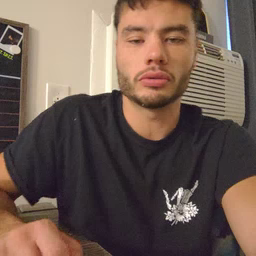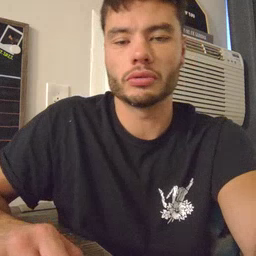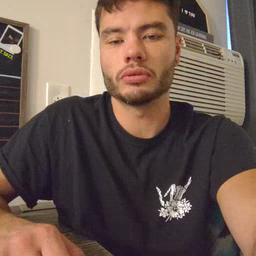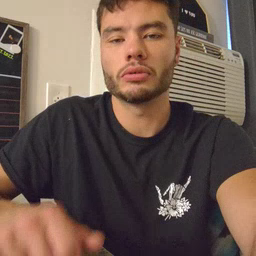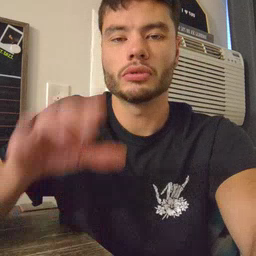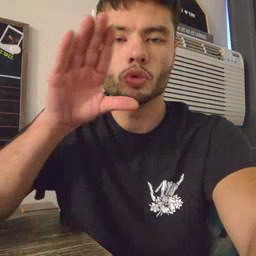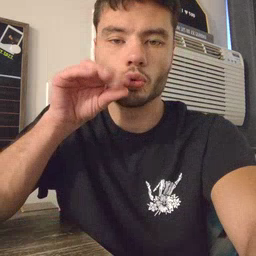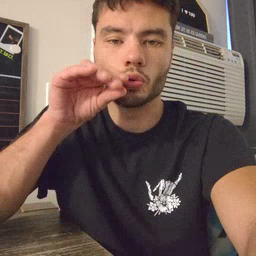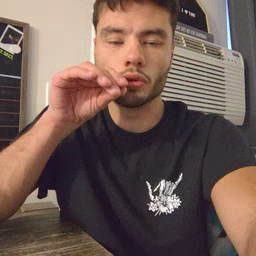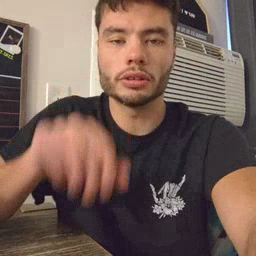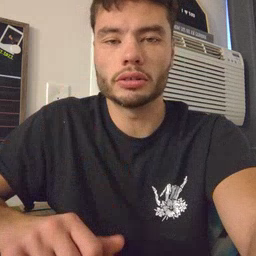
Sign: goose